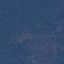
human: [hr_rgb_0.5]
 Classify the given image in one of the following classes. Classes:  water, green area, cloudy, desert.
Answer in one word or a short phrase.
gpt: green area